Question: I'm trying to implement the Hashable protocol on my object using <URL> where all properties will be used for the hash by using reflection. For some of the properties I'm getting the error:
> EXC_BREAKPOINT (code=EXC_ARM_BREAKBOINT
When I filter out the key's that has this problem, then sometimes key that went ok before will suddenly get this error.
Here is a screenshot of the error:

The entire code that has this problem can be found at: <URL>
I get the error the moment i request a .hash on an object that has the EVCloudKitDataObject as it's base object.
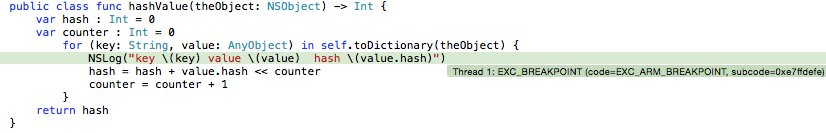
Answer: This issue was cause because of an Int overflow. After changing the code what you see below the error was gone:
'''
public class func hashValue(theObject: NSObject) -> Int {
var hash : Int = 0
var counter : Int = 0
for (key, value) in toDictionary(theObject) {
hash = hash &+ (value.hash << counter)
counter = counter + 1
}
return Int(hash)
}
'''
For more information see the 'Overflow operators' section in the apple documentation at <URL>
Now even simplified and using the 31 * old hash + newhash :
'''
public class func hashValue(theObject: NSObject) -> Int {
return Int(map(toDictionary(theObject)) {$1}.reduce(0) {(31 &* $0) &+ $1.hash})
}
'''